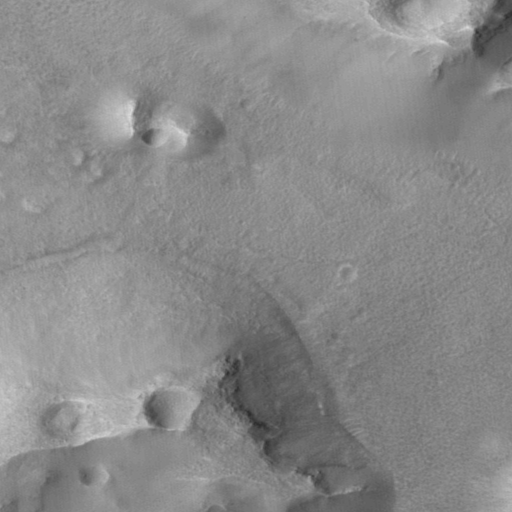
Classes present: Background